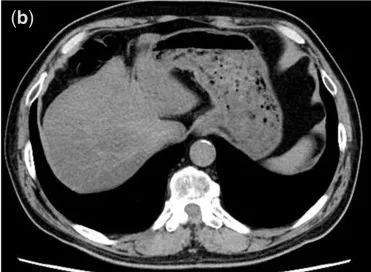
CT scan of a patient with MTX-associated reversible liver atrophy in a patient with RA. (b) Three years before hospitalization.
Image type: radiology (ct)